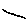
Label: line